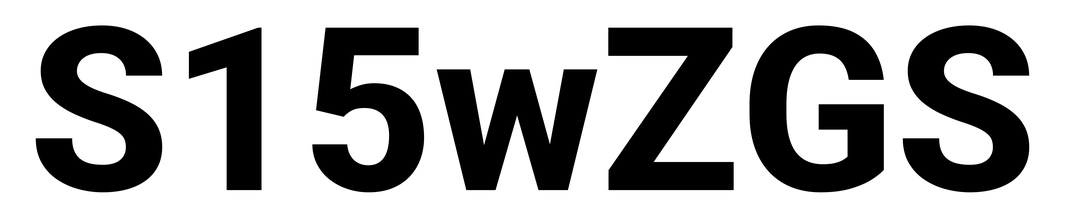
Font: Roboto_ExtraBold